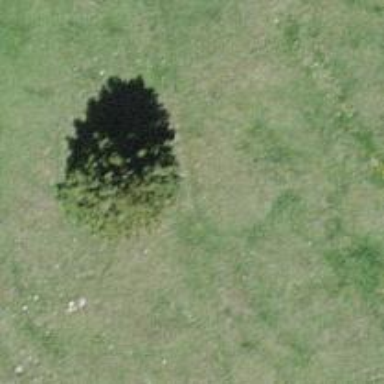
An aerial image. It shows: Needle-leaved tree in its natural environment.